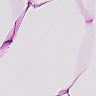
Metastatic tissue present: no